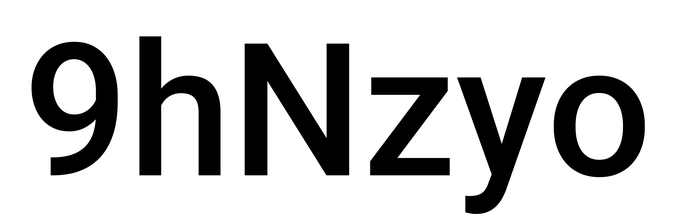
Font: Roboto_Medium